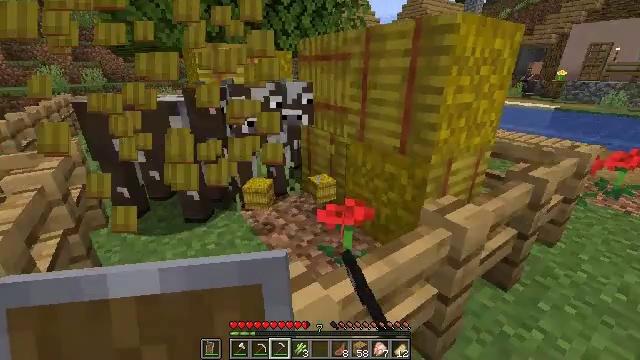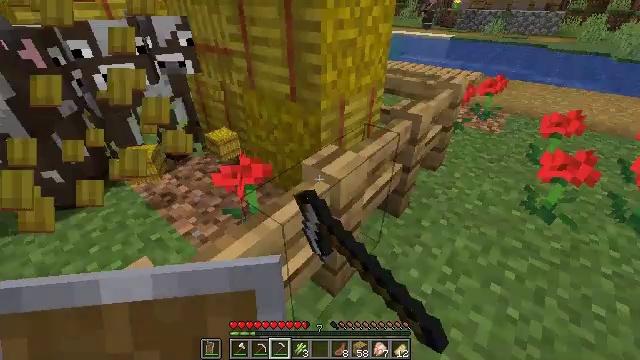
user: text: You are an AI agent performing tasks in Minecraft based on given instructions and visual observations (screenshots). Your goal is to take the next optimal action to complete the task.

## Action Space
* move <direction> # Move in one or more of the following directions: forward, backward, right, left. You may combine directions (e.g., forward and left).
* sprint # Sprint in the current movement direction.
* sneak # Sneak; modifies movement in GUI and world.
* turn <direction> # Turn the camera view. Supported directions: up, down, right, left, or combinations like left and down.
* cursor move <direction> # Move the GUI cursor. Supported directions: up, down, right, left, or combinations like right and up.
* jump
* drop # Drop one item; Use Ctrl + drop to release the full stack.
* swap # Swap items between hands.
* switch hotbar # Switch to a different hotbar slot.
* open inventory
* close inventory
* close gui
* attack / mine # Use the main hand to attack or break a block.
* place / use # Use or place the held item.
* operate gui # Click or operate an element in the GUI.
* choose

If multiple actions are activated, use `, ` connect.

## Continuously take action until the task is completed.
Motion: motion action
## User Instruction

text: Collect a hay block for crafting.
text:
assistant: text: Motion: move right, turn right and down
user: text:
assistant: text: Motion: no_op